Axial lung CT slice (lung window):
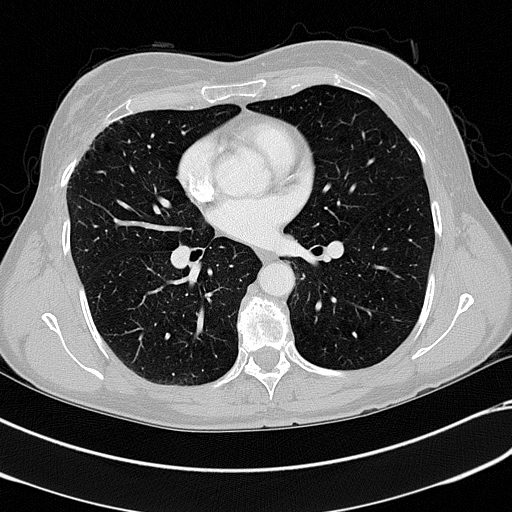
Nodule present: no